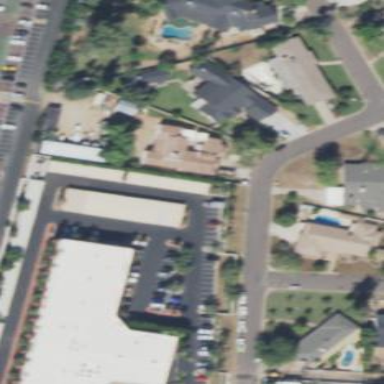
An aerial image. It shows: Commercial building.